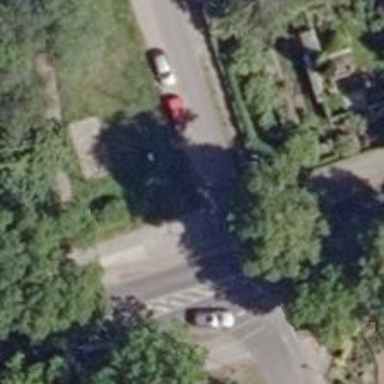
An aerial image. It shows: Road with "give way" sign.